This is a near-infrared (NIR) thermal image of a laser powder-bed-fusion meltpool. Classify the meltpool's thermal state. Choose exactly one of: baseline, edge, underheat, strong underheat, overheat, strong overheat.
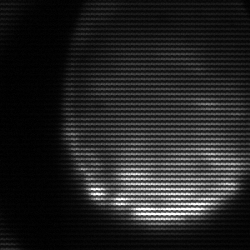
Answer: edge